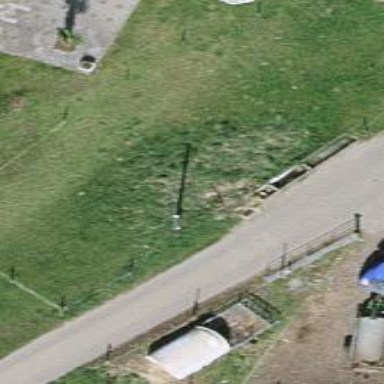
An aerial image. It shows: Fence surrounding meadow.